Question: I'm using the function below to create a unique field that is prefixed with a letter.
Will this cause any problems if its used for transactions with many users?
The scenario is that this function is called inside a loop and if there are many users simultaneously using the system. Will this cause any errors?Is there a better way to do this?I'm using the GLAccountID as foreign key to the other tables.
'''
function getID(){
global $db;
$max_gl = $db->get_var("SELECT MAX(GLAccountNumber) FROM sys_glaccount");
if($max_gl == null){
$max_gl = 1;
}else if($max_gl > 0){
$max_gl = $max_gl + 1;
}
return 'GLA'.$max_gl;
}
'''
The table looks something like this, GLAccountNumber is the primary key and I set it to auto-increment.

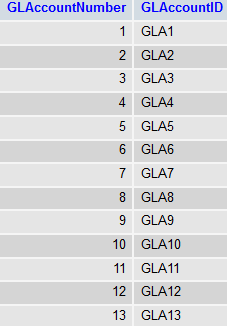
Answer: There are ways to do this, but you shouldn't really. Seriously. This is heavy and dangerous and the developer after you will cry a bit at night.
Please consider using the accountNumber, and just adding the GLA whenever you retrieve it? This way you have the simple, quick and correctness of the auto-id, and can pretttify it when you want.
Another option is to make it a combined key, with your prefix in one column and the number in the auto-increment, although I don't see why you should want it.
In the end, if all you do is add three letters, you don't need to actually do it in the same field :)